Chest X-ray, AP view. Patient: 63 years old, sex F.
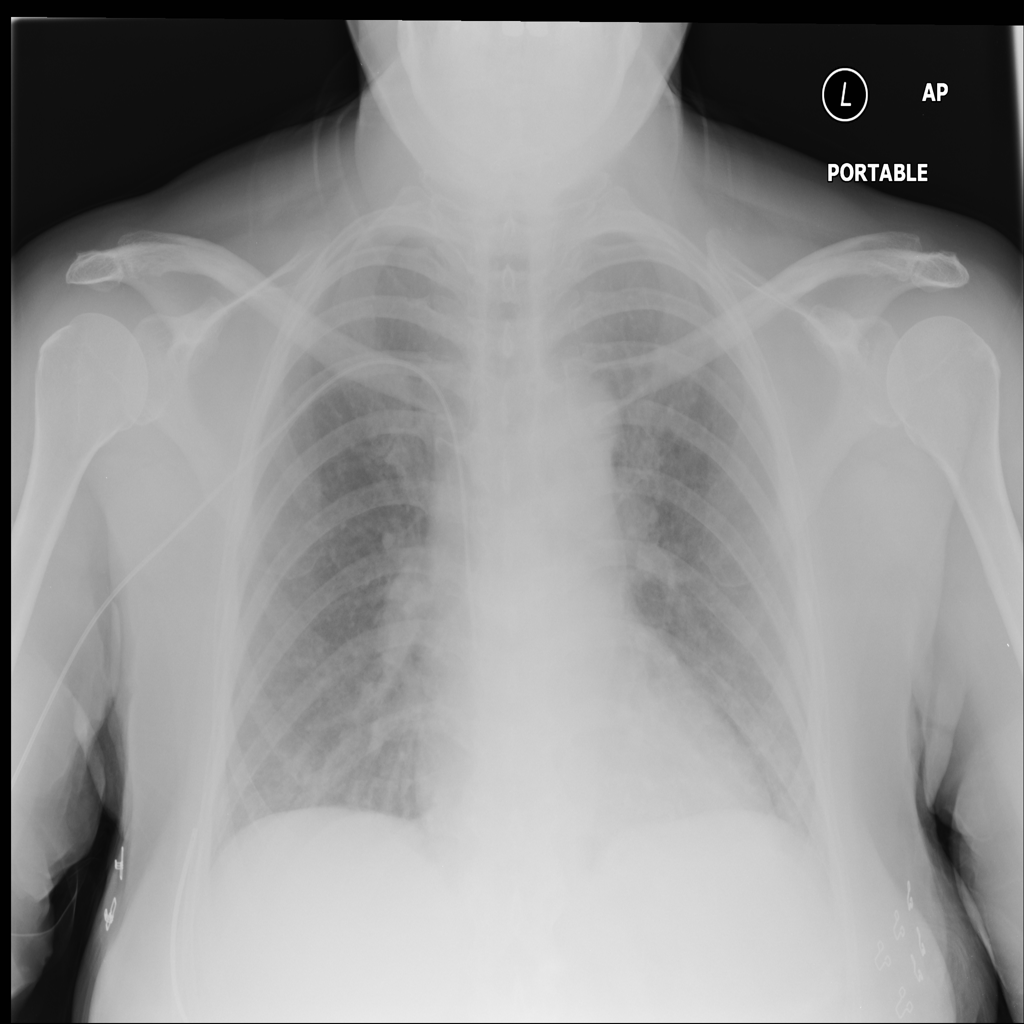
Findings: No Finding